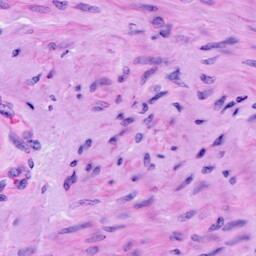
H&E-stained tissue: Cervix